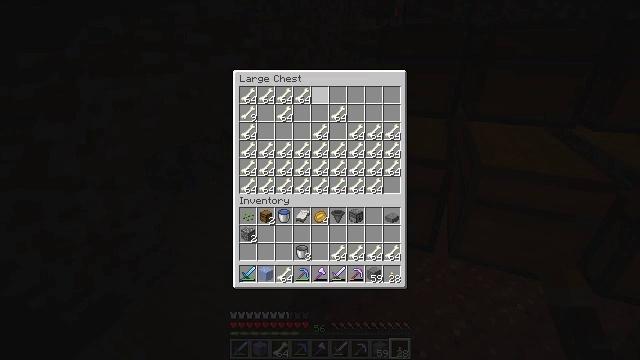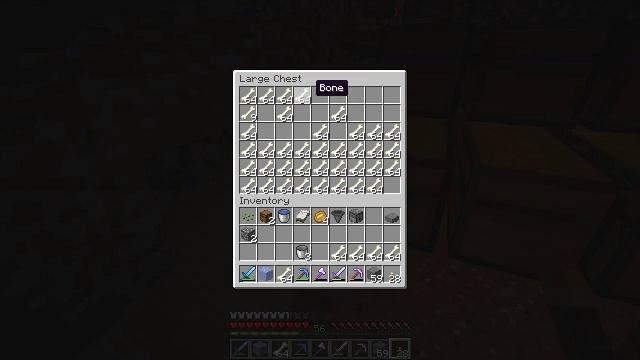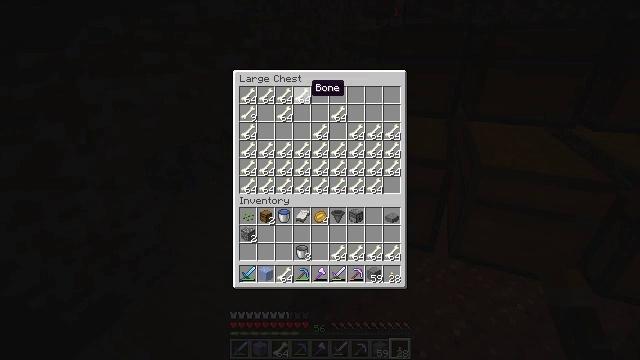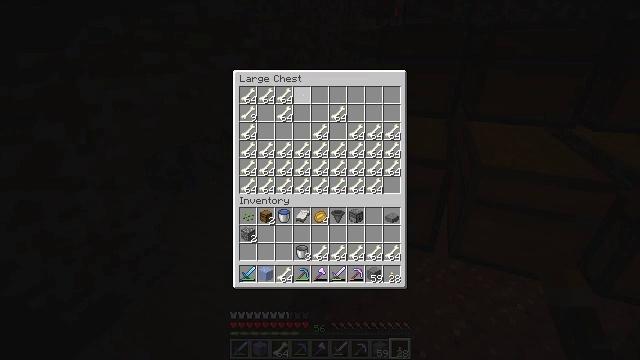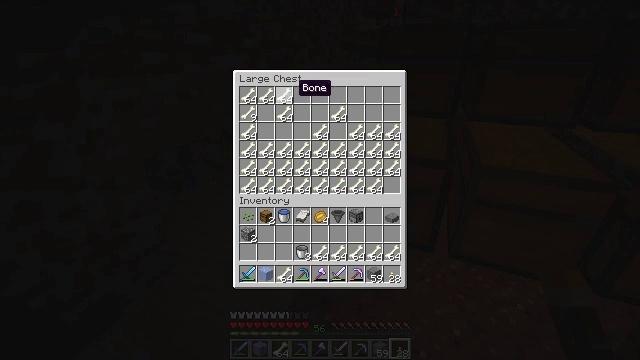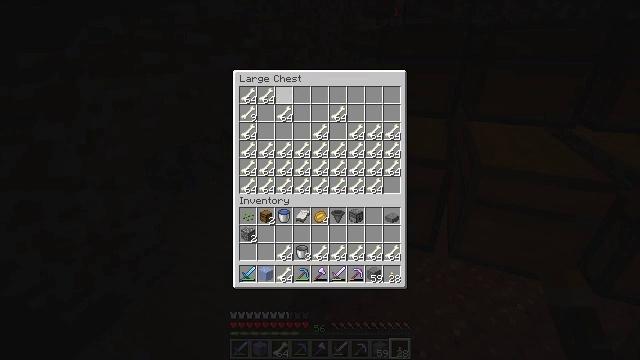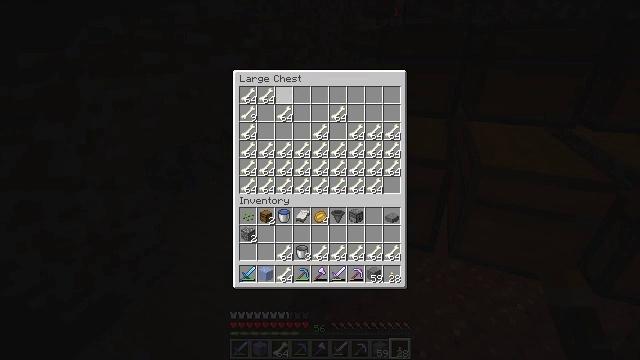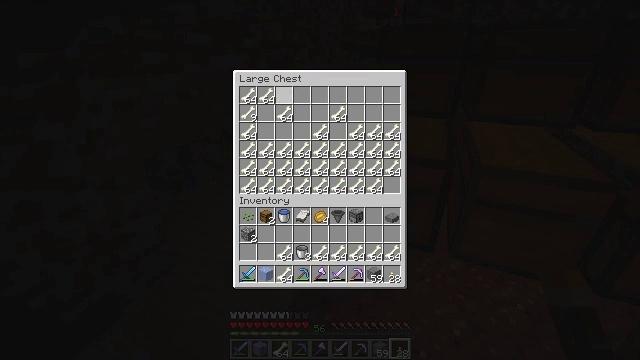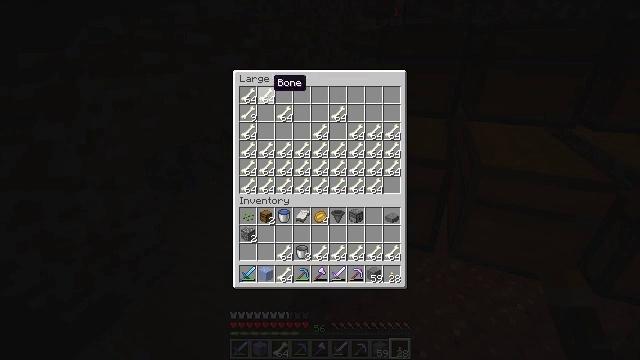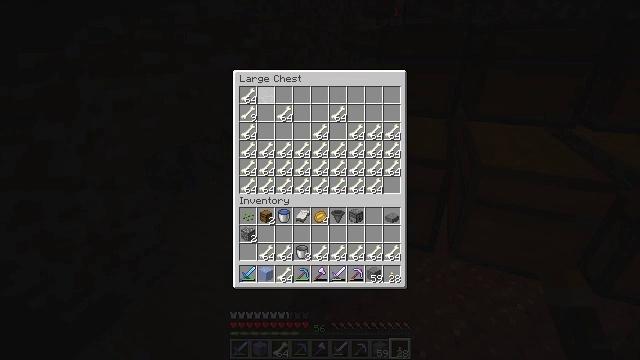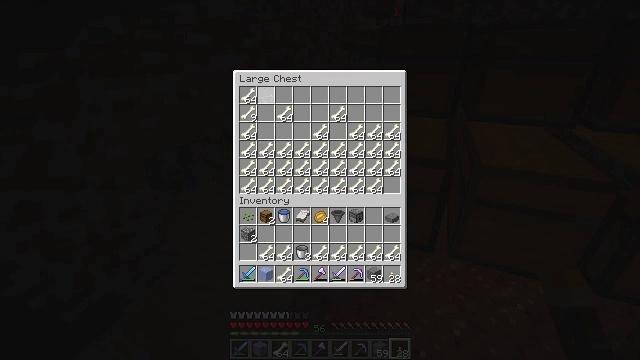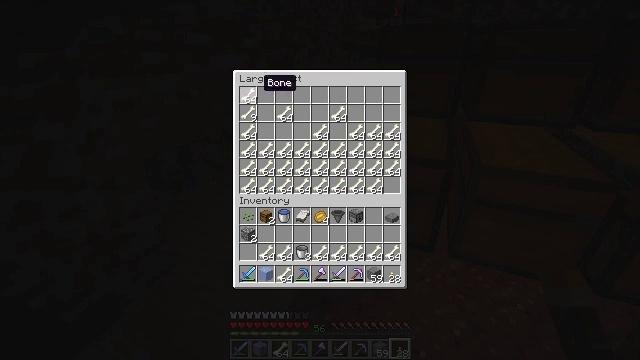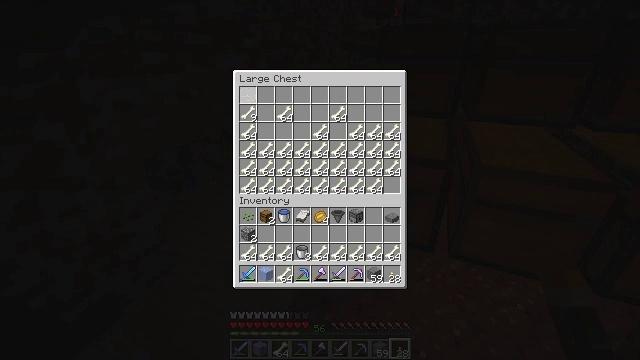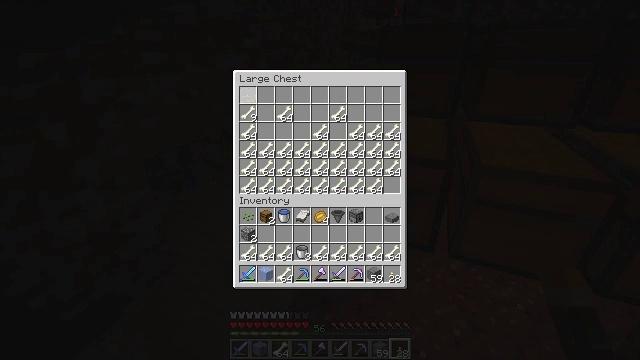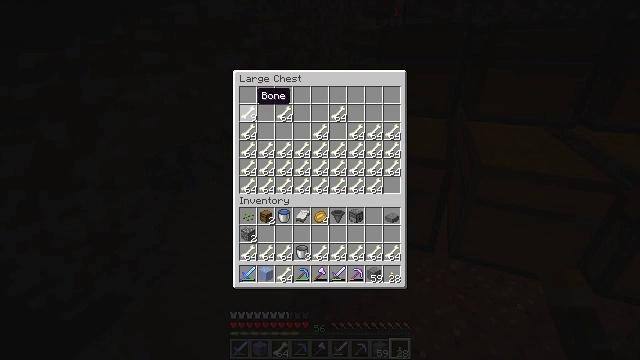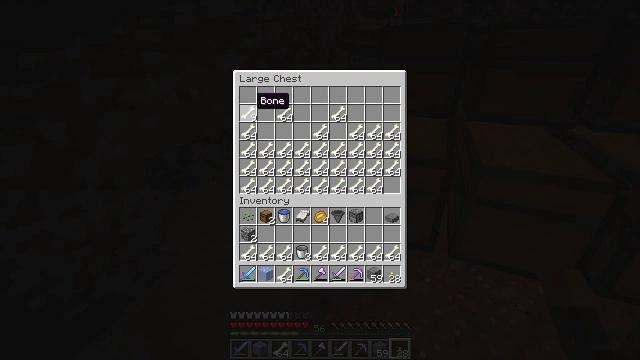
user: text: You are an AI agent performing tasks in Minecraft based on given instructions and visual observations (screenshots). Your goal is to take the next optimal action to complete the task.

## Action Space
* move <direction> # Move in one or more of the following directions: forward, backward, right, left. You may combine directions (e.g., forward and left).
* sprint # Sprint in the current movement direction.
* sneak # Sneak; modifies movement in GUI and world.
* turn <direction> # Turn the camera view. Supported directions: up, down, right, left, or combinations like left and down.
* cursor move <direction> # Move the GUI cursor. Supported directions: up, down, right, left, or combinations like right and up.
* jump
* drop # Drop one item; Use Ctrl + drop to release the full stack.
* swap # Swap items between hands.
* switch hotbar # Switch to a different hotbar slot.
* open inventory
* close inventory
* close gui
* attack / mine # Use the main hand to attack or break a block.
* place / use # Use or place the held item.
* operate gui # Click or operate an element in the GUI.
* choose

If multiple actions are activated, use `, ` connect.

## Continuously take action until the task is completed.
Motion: motion action
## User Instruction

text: Drop a bone.
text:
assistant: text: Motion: sneak
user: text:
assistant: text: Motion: sneak
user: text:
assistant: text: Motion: sneak, choose
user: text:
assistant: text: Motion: sneak, cursor move left
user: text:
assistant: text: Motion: sneak, choose
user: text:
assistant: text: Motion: sneak, choose
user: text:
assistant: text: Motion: sneak, cursor move left
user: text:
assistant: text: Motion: sneak, cursor move left
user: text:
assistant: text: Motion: sneak, choose
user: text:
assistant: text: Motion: sneak, choose
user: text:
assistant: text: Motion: sneak
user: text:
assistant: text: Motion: sneak, choose
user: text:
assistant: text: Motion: sneak, choose
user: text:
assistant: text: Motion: sneak, cursor move down
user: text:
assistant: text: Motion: sneak
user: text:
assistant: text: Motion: sneak, choose
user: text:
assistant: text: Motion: sneak, choose
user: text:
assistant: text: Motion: sneak, cursor move right
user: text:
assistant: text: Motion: sneak, cursor move right
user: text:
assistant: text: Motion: sneak, choose
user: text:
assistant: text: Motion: sneak, choose
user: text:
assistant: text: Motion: sneak, cursor move right
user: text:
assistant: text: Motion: sneak, cursor move right
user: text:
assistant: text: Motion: sneak, cursor move right
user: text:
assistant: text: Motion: sneak
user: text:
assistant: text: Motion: sneak, choose
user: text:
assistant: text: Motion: sneak
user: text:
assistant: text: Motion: sneak, cursor move right
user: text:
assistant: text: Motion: sneak, cursor move right and down
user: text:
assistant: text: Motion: sneak